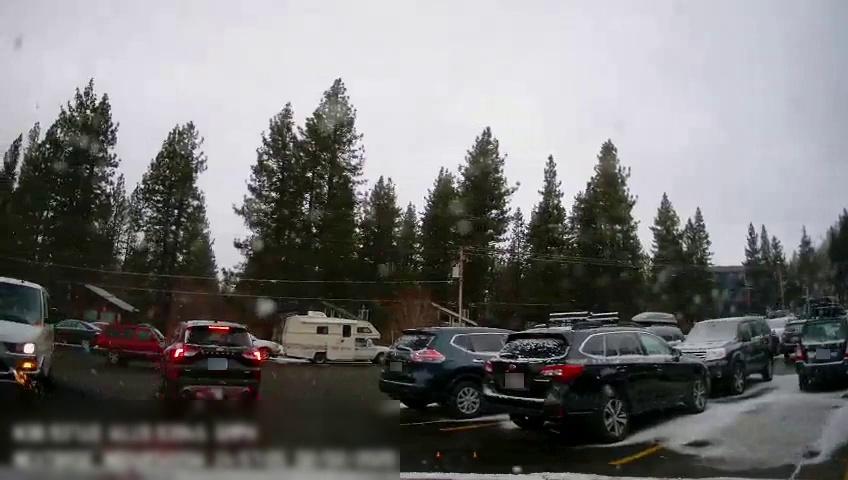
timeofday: Day
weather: Snowy
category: Vehicles | Car
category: Vehicles | Car
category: Vehicles | SUV
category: Vehicles | Car
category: Vehicles | Car
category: Vehicles | SUV
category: Vehicles | Car
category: Vehicles | Other LV
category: Vehicles | Truck
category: Vehicles | SUV
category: Vehicles | Van
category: Vehicles | SUV
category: Drivable Space